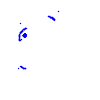
Particle: pion